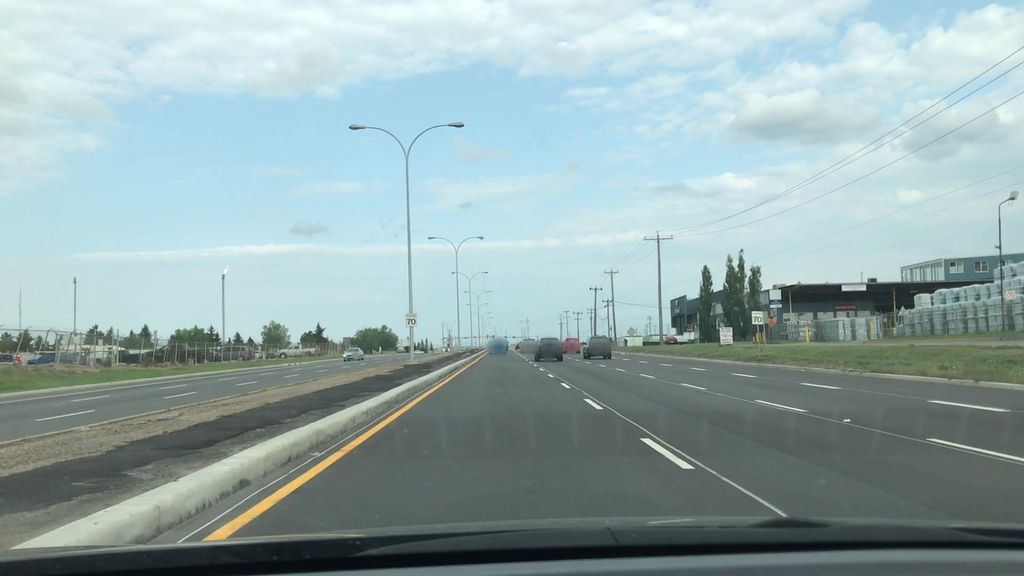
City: edmonton